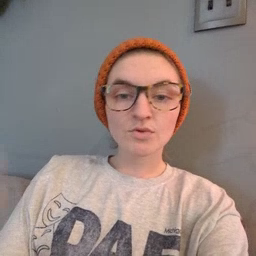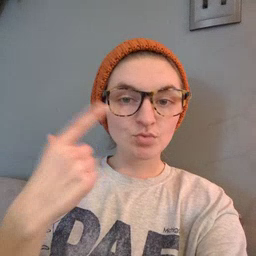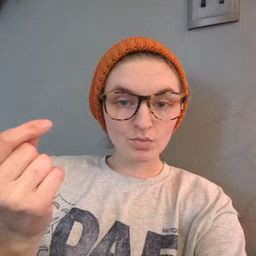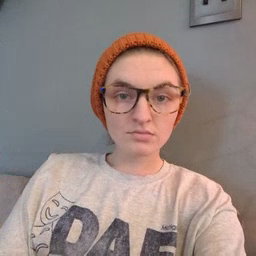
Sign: go